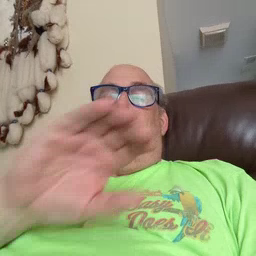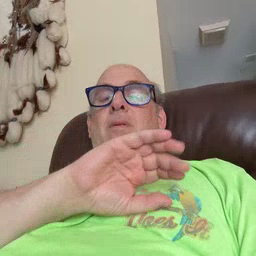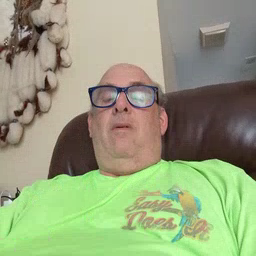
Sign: police